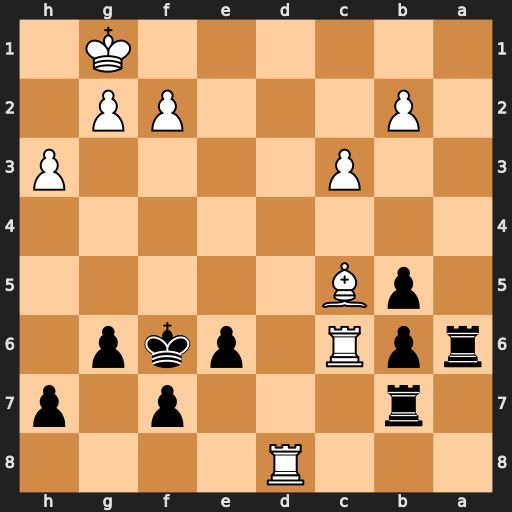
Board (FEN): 3R4/1r3p1p/rpR1pkp1/1pB5/8/2P4P/1P3PP1/6K1
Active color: b
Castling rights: -
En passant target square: -
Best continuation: Ra1+ Kh2 bxc5